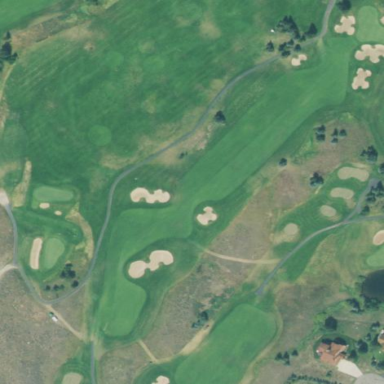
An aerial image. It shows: Scenic golf fairway.